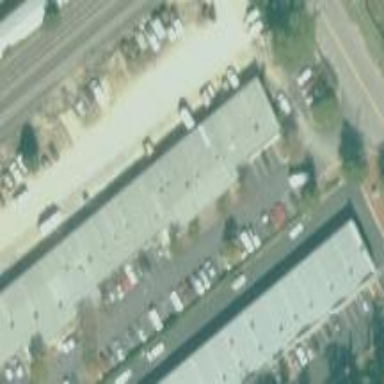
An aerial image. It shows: Commercial building.